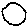
Label: circle